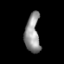
Tissue: lung
Cell type: Epithelial cells
Senescence score: 0.2039
Nuclear area (px): 560
Mean DAPI intensity: 147.22